Field crop: maize
Growth stage: 1
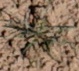
Species: lolium